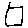
Label: square